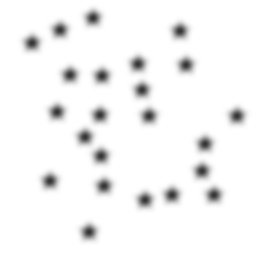
Squares: 0
Triangles: 0
Stars: 23
Total shapes: 23